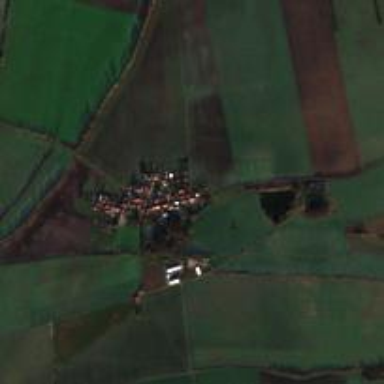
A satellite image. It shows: Village.